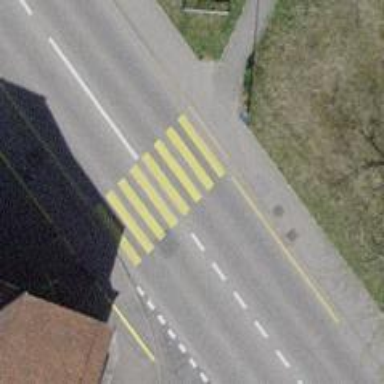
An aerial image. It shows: Marked crossing with zebra stripes on the road.